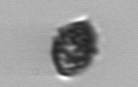
Label: Kryptoperidinium_triquetrum